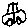
Label: car